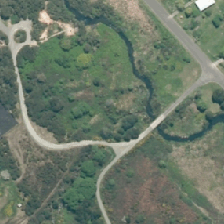
Land cover: manuka_kanuka